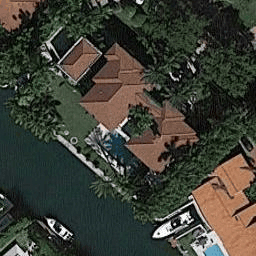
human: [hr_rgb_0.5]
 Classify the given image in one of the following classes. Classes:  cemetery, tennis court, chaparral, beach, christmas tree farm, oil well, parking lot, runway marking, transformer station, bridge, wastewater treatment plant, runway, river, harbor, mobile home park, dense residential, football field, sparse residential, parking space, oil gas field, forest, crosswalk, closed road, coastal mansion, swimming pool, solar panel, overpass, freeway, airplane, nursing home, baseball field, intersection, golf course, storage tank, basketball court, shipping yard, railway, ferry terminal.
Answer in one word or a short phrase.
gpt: coastal mansion